Question: How to write a code to check an email is existing or not? For example donkey_sdh123@gmail.com, donkey_sdh123@yahoo.com, or donkey_sdh123@lycos.com all these emails do not exist in gmail, yahoo and lycos database.

See the screenshot. donkey_sdh123@gmail.com is bad. That means it does not exist. how can i implement the same thing in my project?
javascript, jquery shell script, c or c++ are welcome. Without .net.
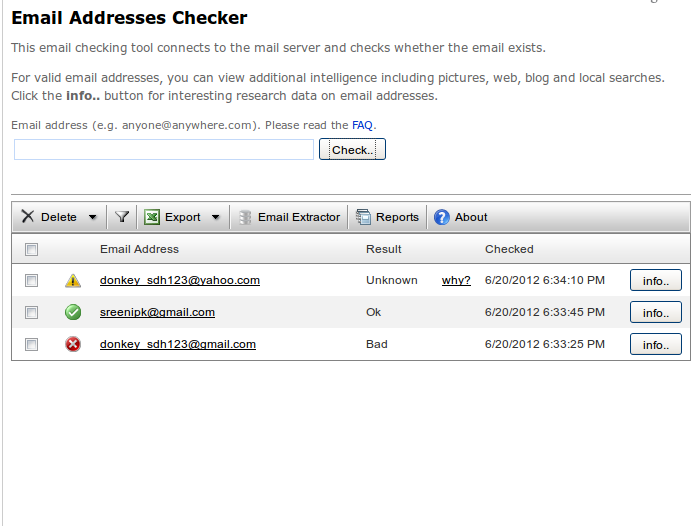
Answer: See this code i got it from web.
'''
class SmtpValidator {
private $options = array(
"port" => 25,
"timeout" => 1, // Connection timeout to remote mail server.
"sender" => "info@webtrafficexchange.com",
"short_response" => false,
);
/**
* Override the options for those specified.
*/
function __construct($options = null) {
if (!empty($options)) {
if (is_array($options)) {
foreach ($options as $key => $value) {
$this->options[$key] = $value;
}
}
}
}
/**
* Validate the email address via SMTP.
* If 'shore_response' is true, the method will return true or false;
* Otherwise, the entire array of useful information will be provided.
*/
public function validate($email, $options = null) {
$result = array("valid" => false);
$errors = array();
// Email address (format) validation
if (empty($email)) {
$errors = array("Email address is required.
");
} else if (!filter_var($email, FILTER_VALIDATE_EMAIL)) {
$errors = array("Invalid email address.
");
} else {
list($username, $hostname) = split('@', $email);
if (function_exists('getmxrr')) {
if (getmxrr($hostname, $mxhosts, $mxweights)) {
$result['mx_records'] = array_combine($mxhosts, $mxweights);
asort($result['mx_records']);
} else {
$errors = "No MX record found.";
}
}
foreach ($mxhosts as $host) {
$fp = @fsockopen($host, $this->options['port'], $errno, $errstr,
$this->options['timeout']);
if ($fp) {
$data = fgets($fp);
$code = substr($data, 0, 3);
if($code == '220') {
$sender_domain = split('@', $this->options['sender']);
fwrite($fp, "HELO {$sender_domain}
");
fread($fp, 4096);
fwrite($fp, "MAIL FROM: <{$this->options['sender']}>
");
fgets($fp);
fwrite($fp, "RCPT TO:<{$email}>
");
$data = fgets($fp);
$code = substr($data, 0, 3);
$result['response'] = array("code" => $code, "data" => $data);
fwrite($fp, "quit
");
fclose($fp);
switch ($code) {
case "250": // We're good, so exit out of foreach loop
case "421": // Too many SMTP connections
case "450":
case "451": // Graylisted
case "452":
$result['valid'] = true;
break 2; // Assume 4xx return code is valid.
default:
$errors[] = "({$host}) RCPT TO: {$code}: {$data}
";
}
} else {
$errors[] = "MTA Error: (Stream: {$data})
";
}
} else {
$errors[] = "{$errno}: $errstr
";
}
}
}
if (!empty($errors)) {
$result['errors'] = $errors;
}
return ($this->options['short_response']) ? $result['valid'] : $result;
}
}
'''